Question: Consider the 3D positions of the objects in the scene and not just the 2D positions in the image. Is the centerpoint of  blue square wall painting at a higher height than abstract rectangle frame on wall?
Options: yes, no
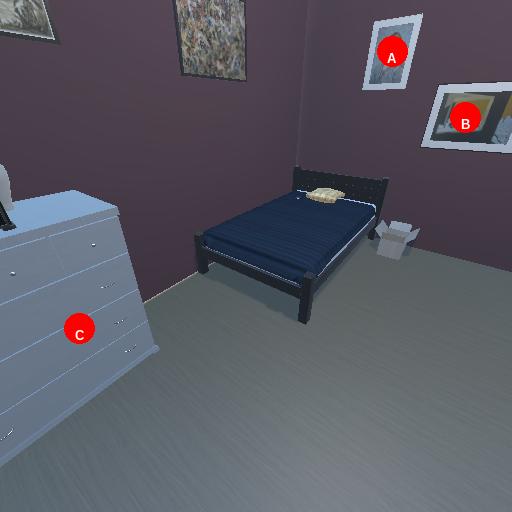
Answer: yes